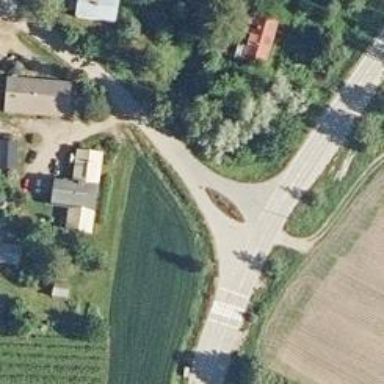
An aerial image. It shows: Road with "give way" sign.